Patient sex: M
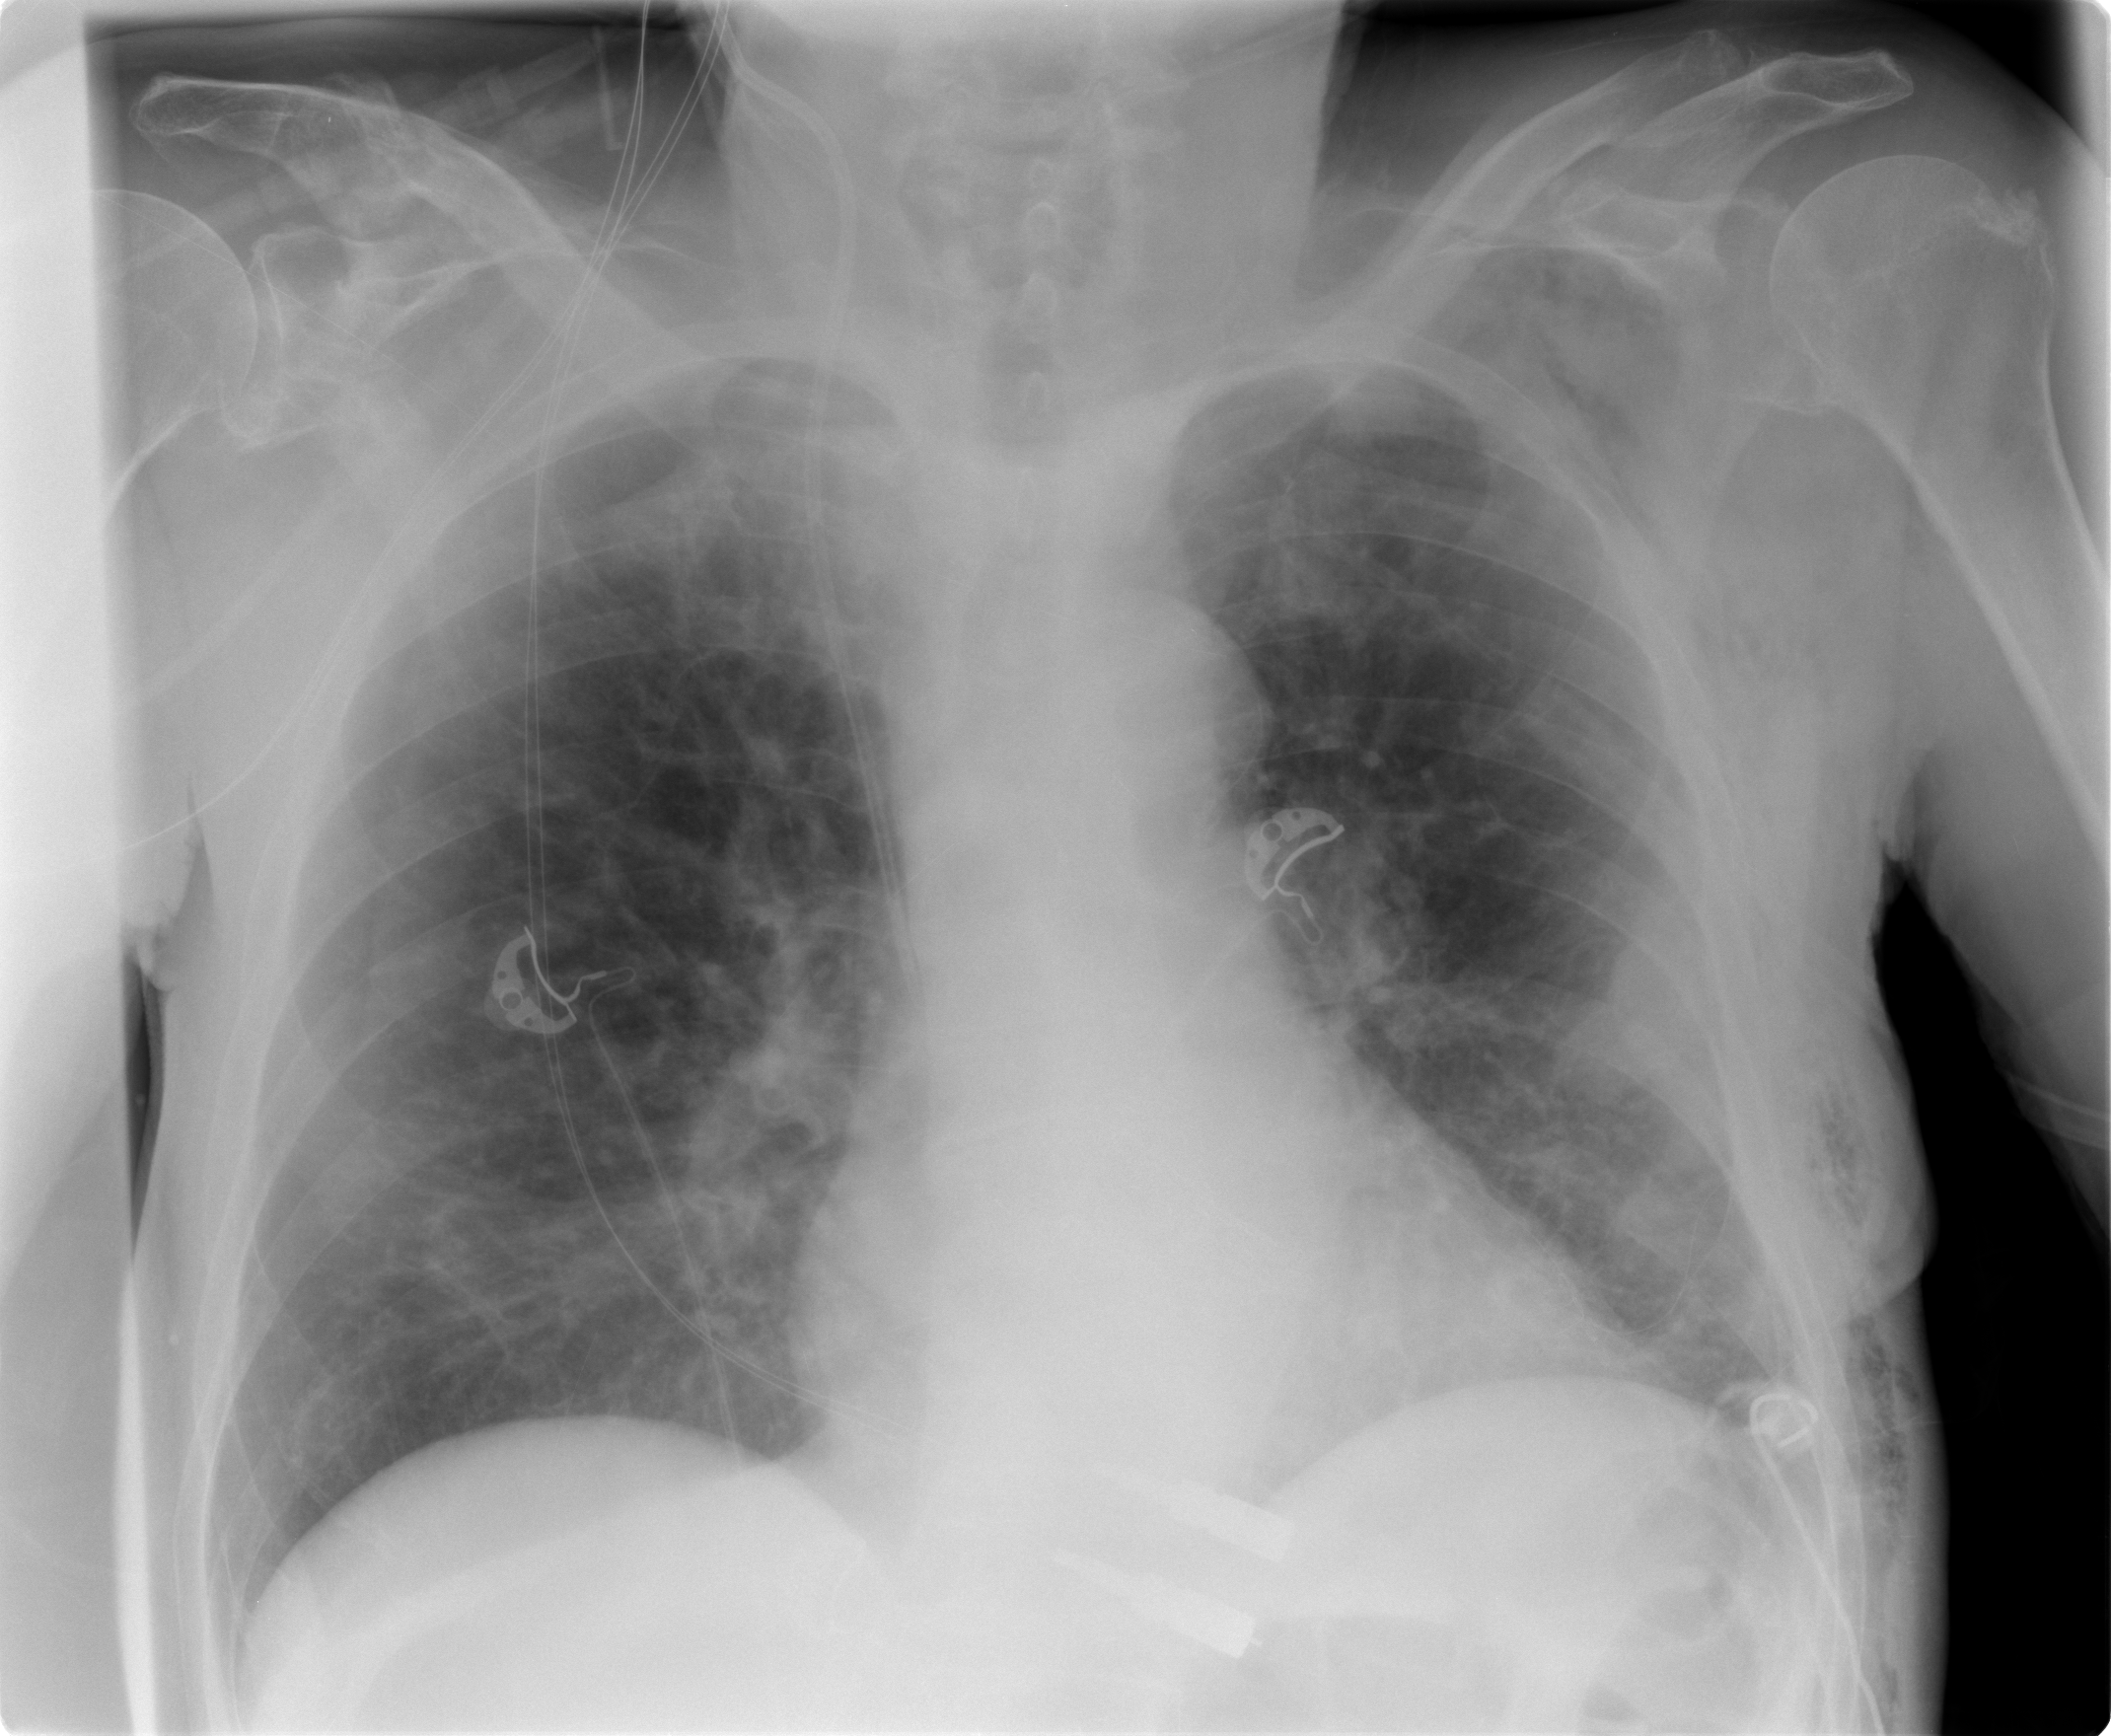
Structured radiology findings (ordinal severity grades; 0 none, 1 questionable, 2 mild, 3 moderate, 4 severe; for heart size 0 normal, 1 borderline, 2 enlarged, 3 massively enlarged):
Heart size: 1
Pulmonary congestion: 1
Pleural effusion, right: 0
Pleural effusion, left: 0
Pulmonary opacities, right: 0
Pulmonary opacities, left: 0
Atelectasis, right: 0
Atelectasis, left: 0